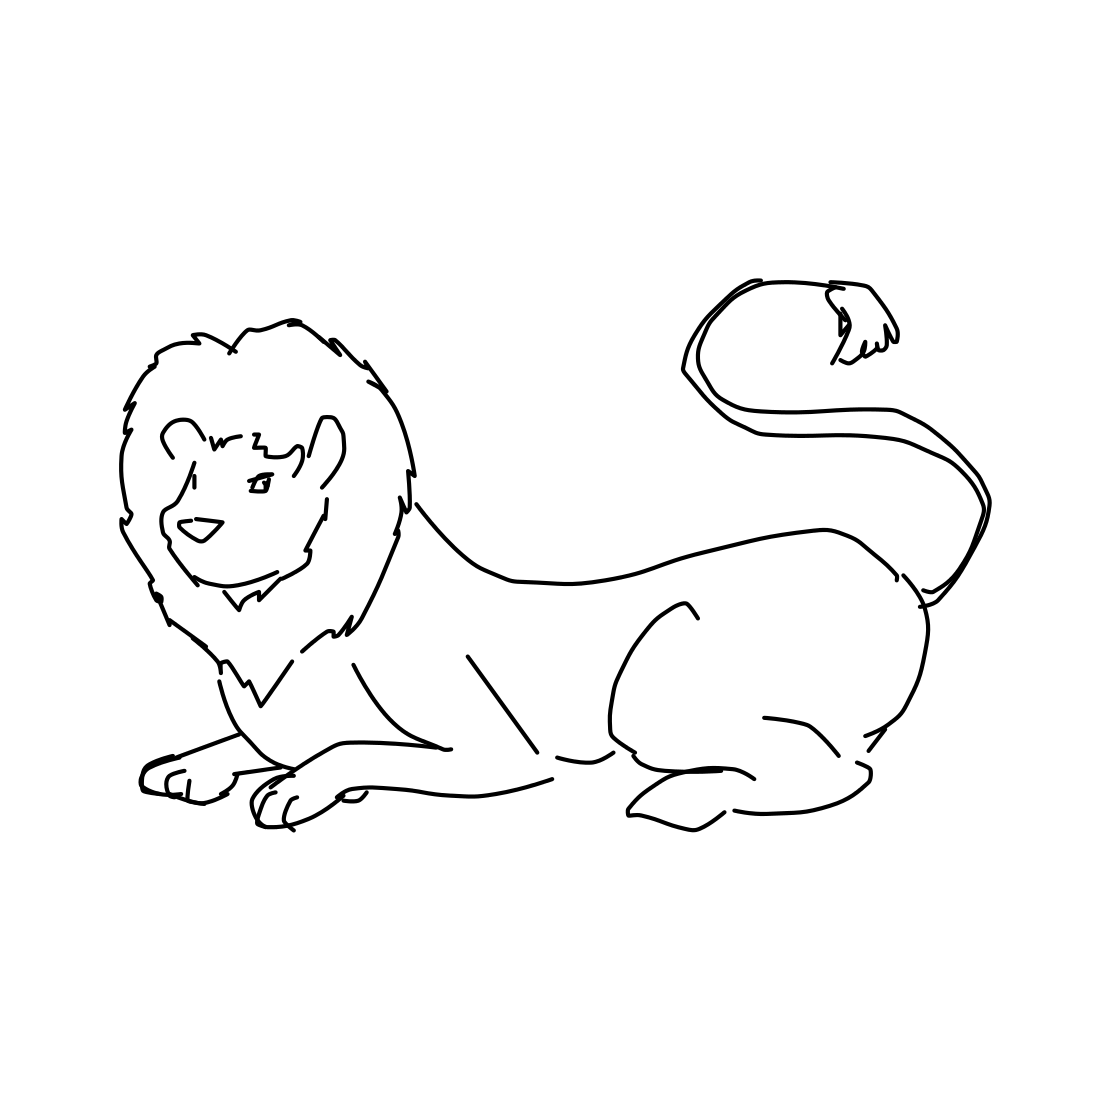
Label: lion